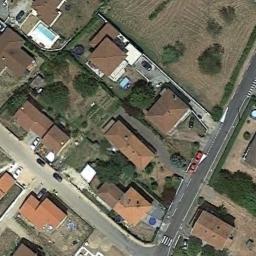
Label: residential